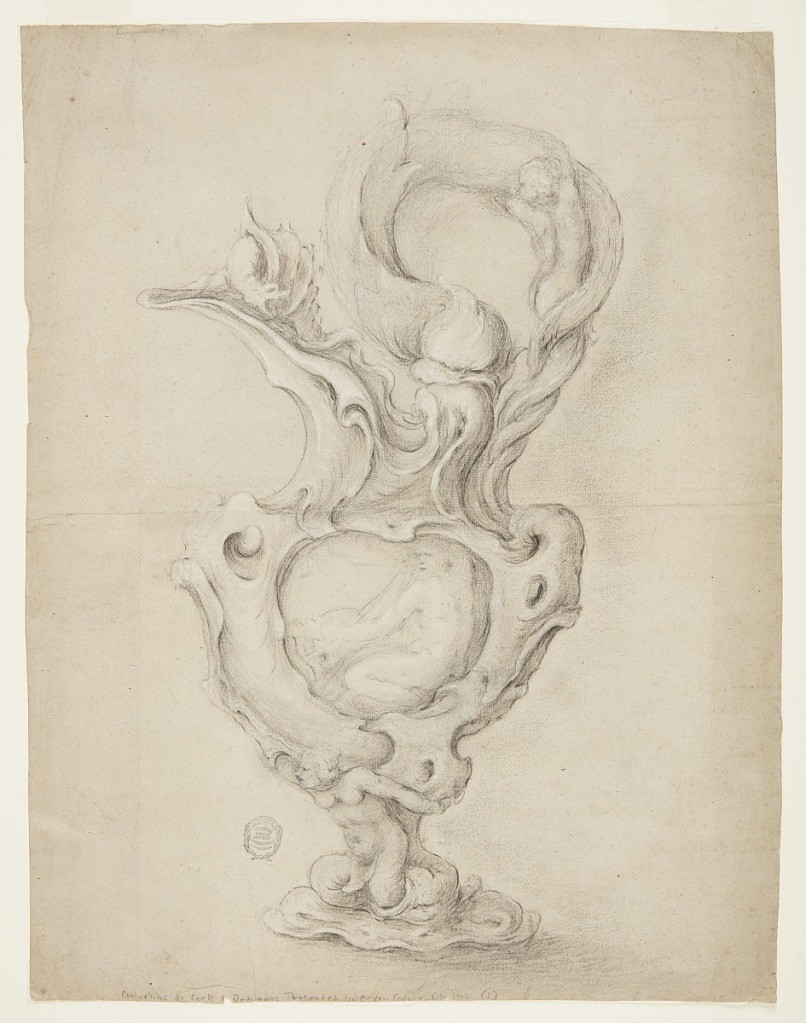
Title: Design for an Ewer
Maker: Jan Lutma, Dutch, ca. 1584 - 1669
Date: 1630–60
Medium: Black and white chalk on beige laid paper
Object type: Drawing
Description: Vertical rectangle showing a design for an ewer in the auricular style. A mermaid is intertwined with the dolphin's tail at the lower outside of the handle.  A dragon stands upon the spout.  Neptune is shown alone. A kneeling mermaid is at the shaft.